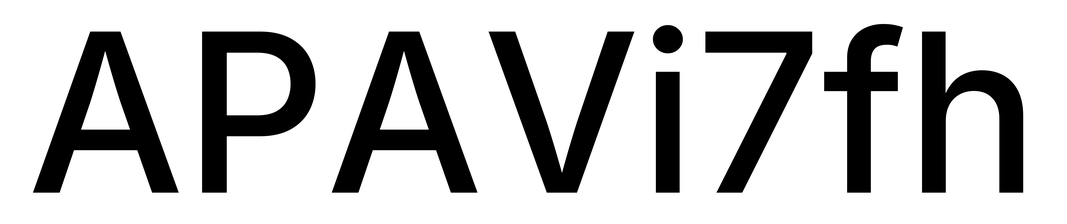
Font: Inter_Medium